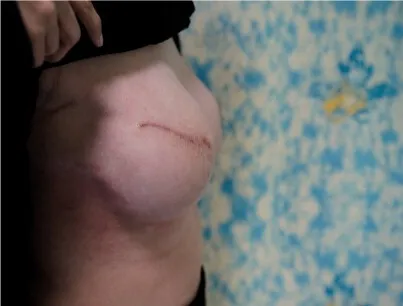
(a,b) Dramatic improvement postoperatively on her follow up visit.
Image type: medical_photograph (other_medical_photograph)